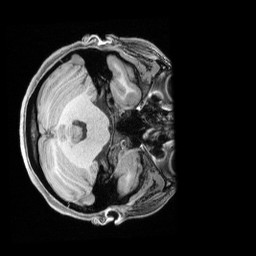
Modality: T1w
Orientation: axial
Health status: healthy
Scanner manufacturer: siemens
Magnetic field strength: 3 T
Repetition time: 2.4 s
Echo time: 0.00201 s